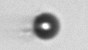
Label: bead